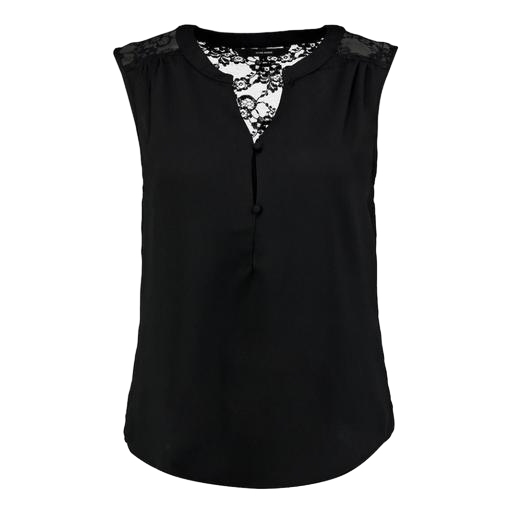
black lace-accented top, sleeveless top lace, black sleeveless high-low top only macy, white background